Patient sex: F
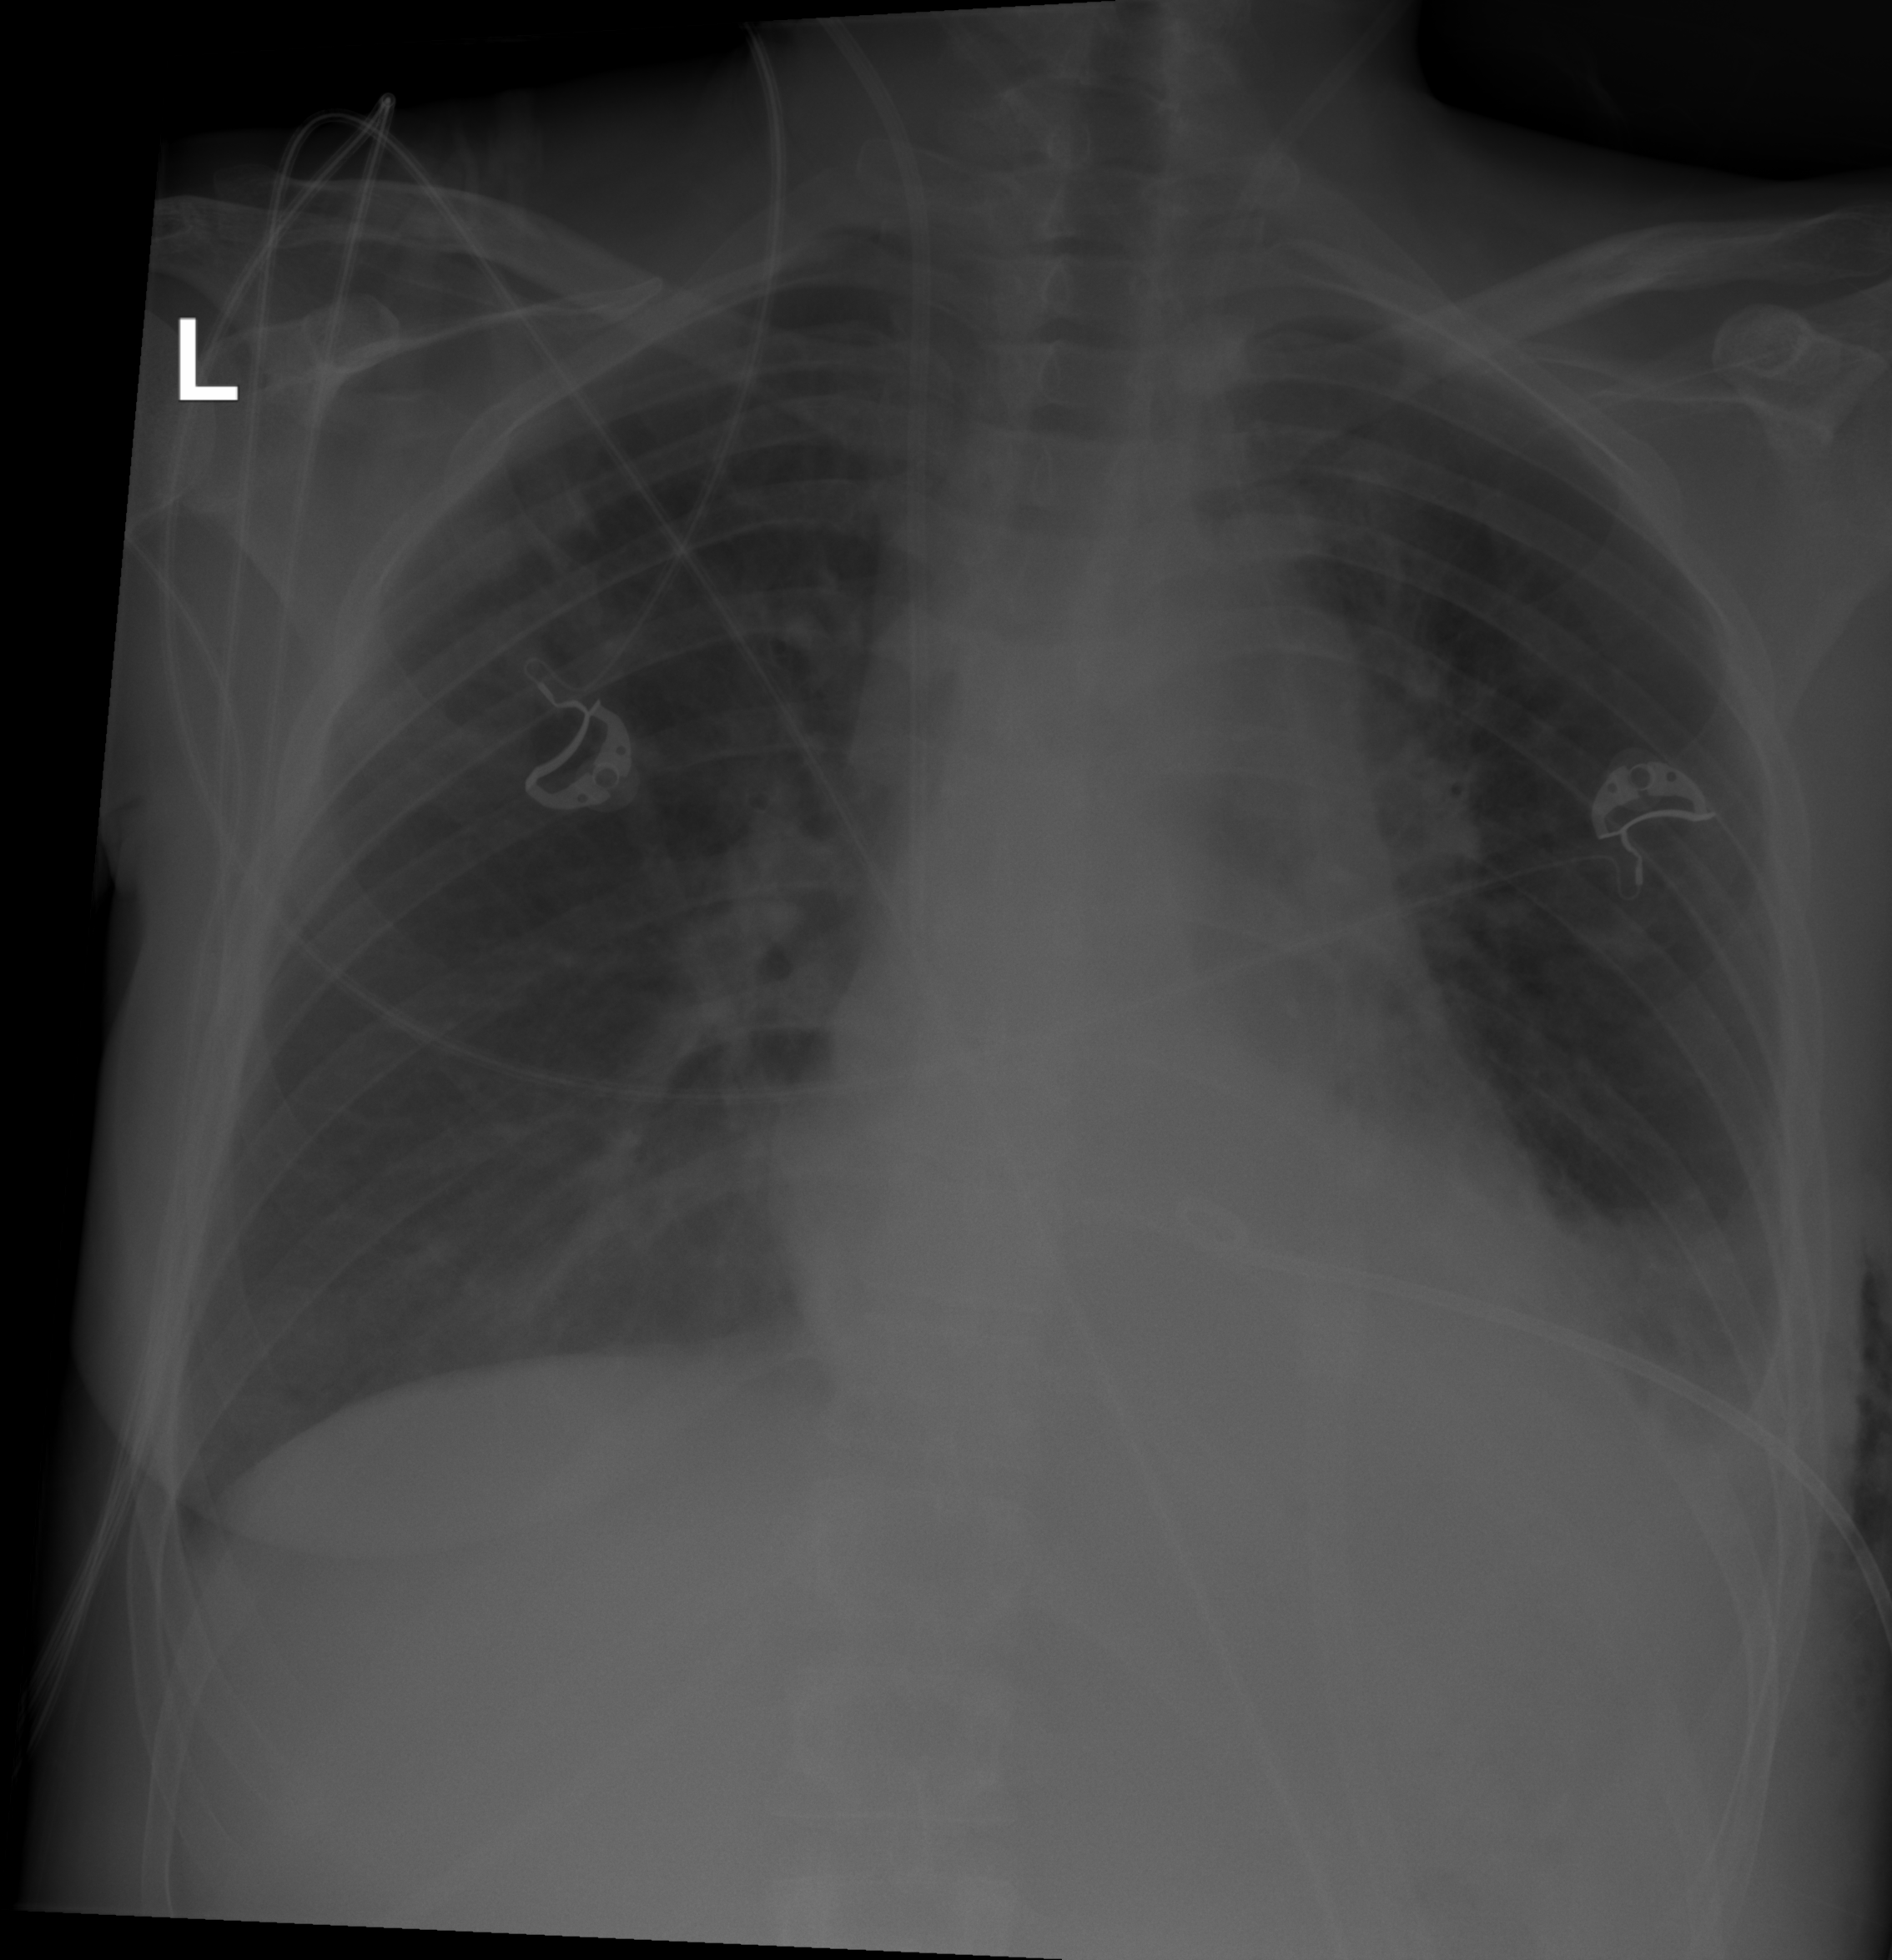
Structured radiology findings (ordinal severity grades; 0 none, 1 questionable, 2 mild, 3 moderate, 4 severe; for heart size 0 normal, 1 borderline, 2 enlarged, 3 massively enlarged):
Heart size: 2
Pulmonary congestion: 0
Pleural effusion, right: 0
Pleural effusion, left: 2
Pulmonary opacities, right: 0
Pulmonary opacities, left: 2
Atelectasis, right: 0
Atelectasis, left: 2